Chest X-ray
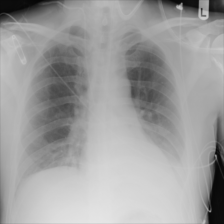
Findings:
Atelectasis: negative
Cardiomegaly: negative
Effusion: negative
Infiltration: negative
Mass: negative
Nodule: negative
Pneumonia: negative
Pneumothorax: negative
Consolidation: negative
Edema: negative
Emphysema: negative
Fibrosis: negative
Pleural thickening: negative
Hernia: negative